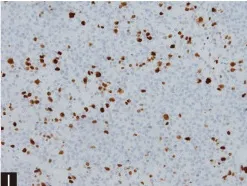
Histological surgical specimens. Ki-67. Confirmed the diagnosis of metastatic HCC.
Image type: pathology (immunostaining)